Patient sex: M
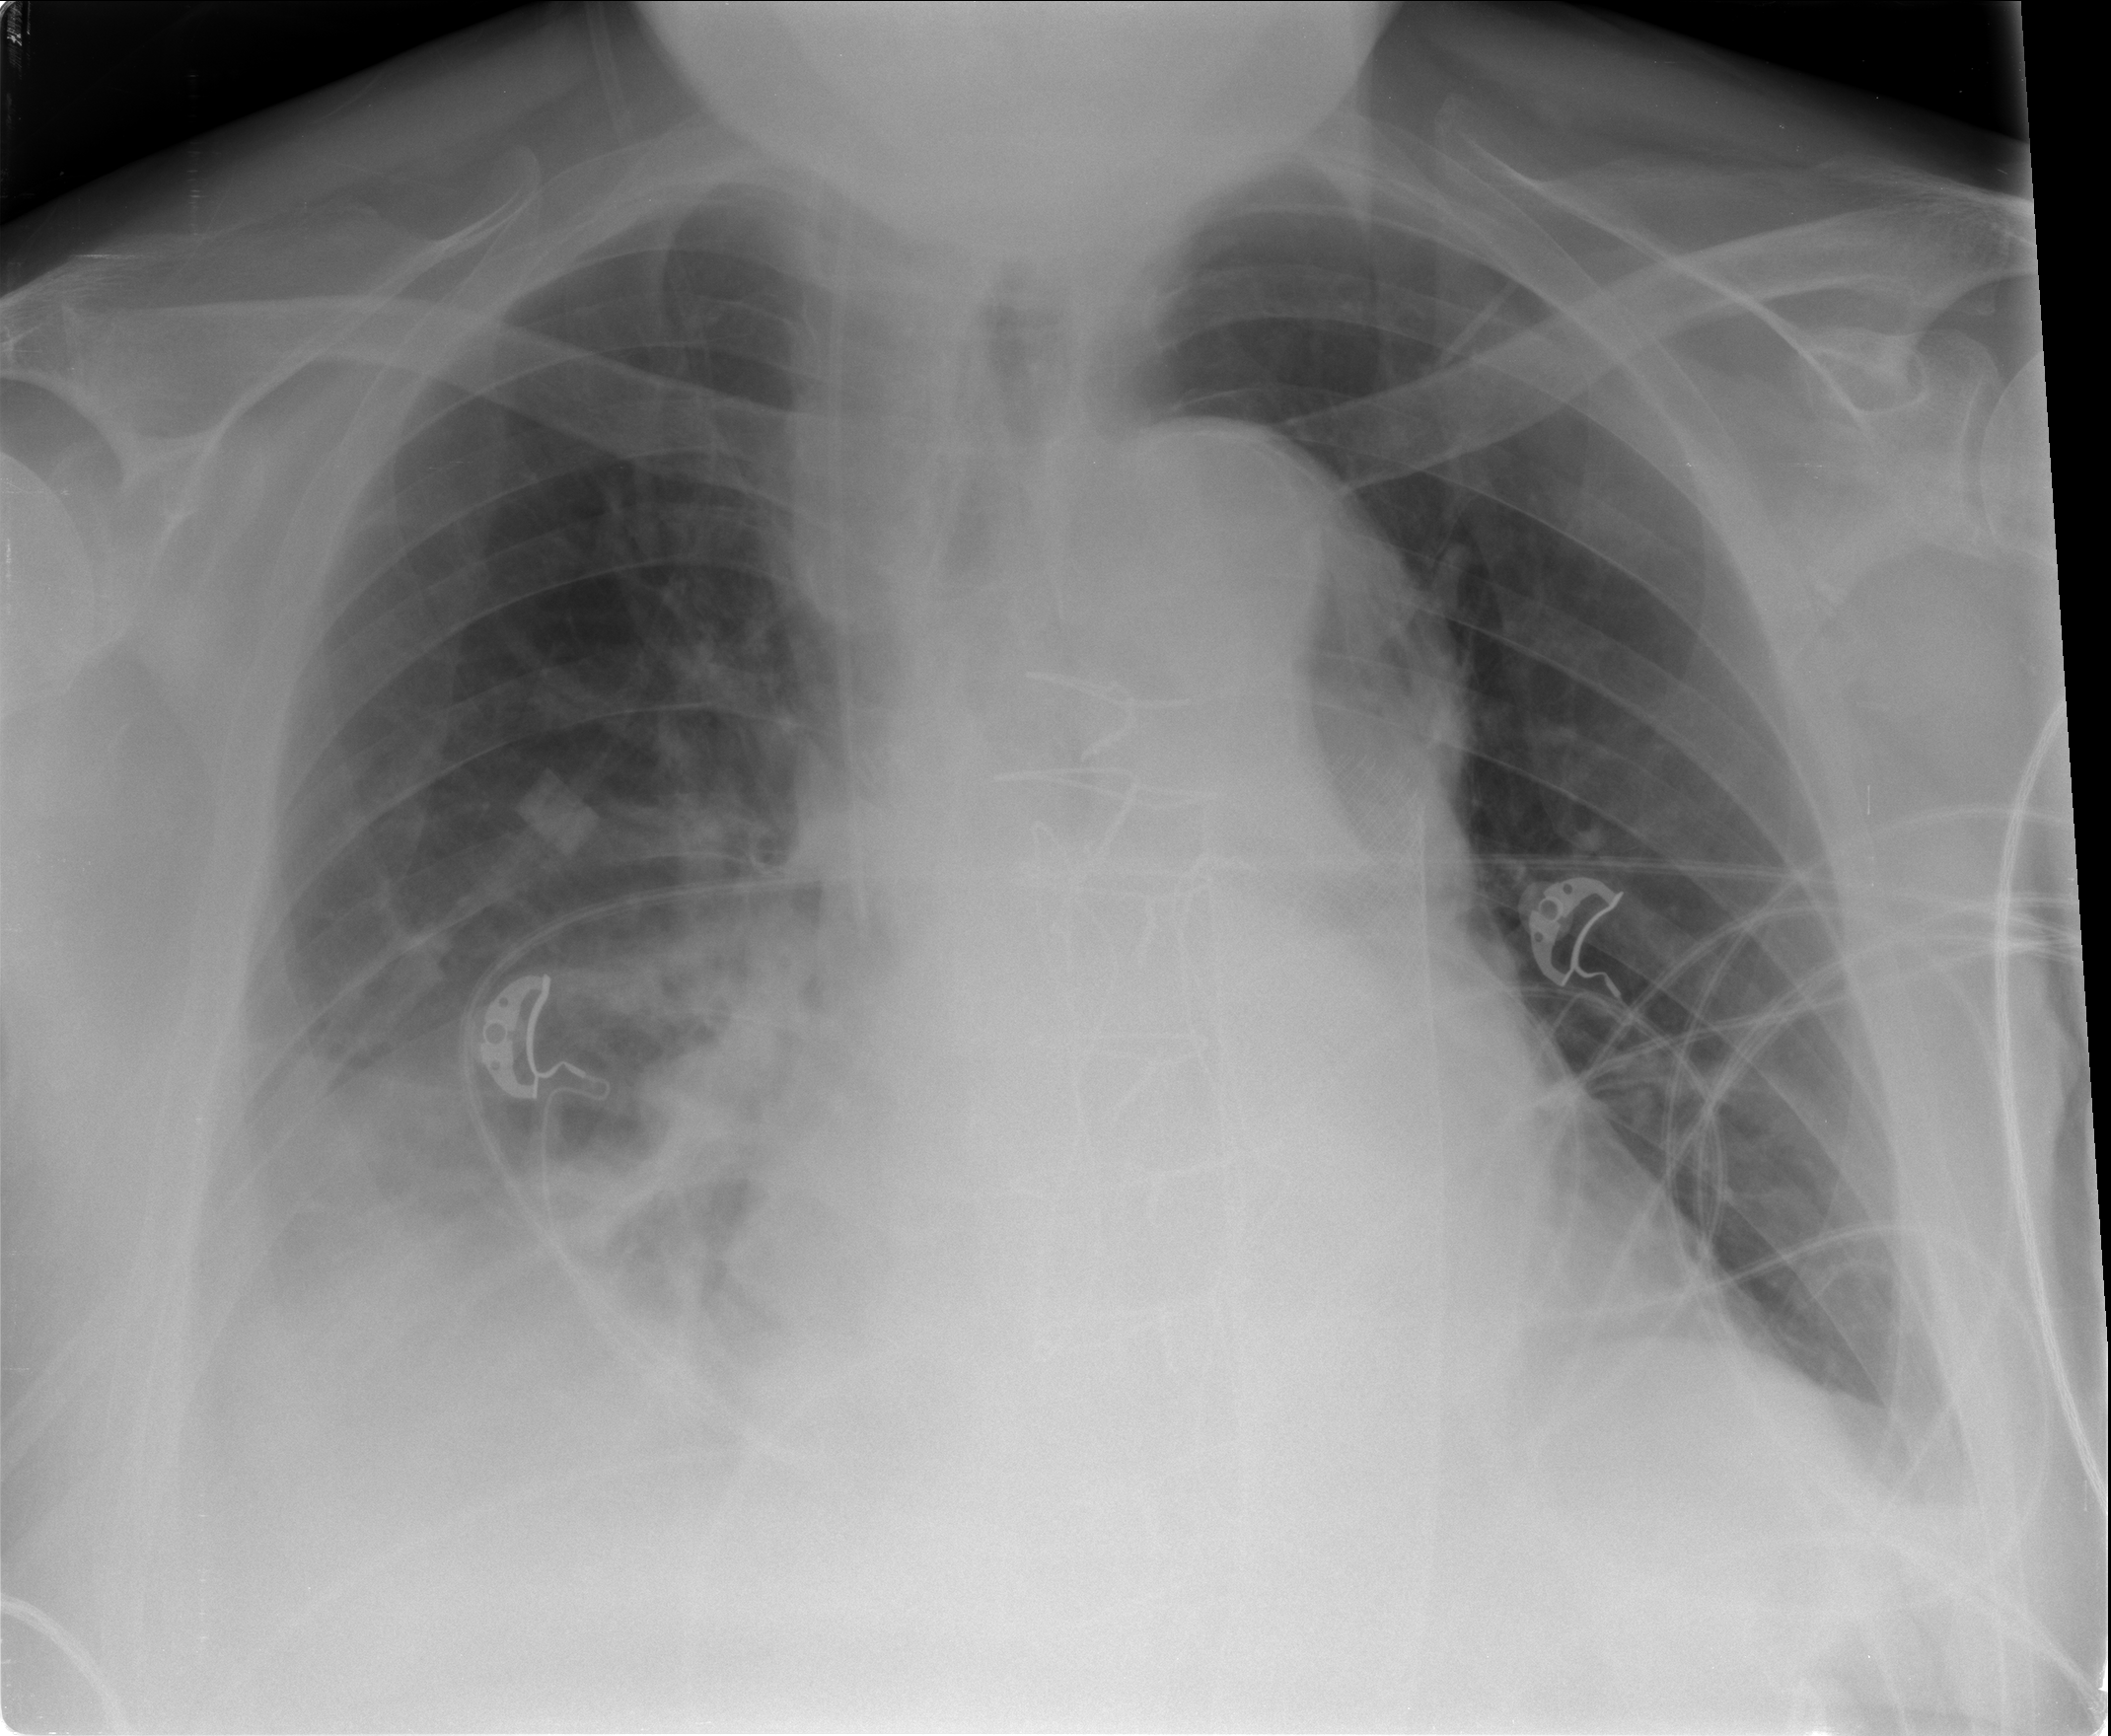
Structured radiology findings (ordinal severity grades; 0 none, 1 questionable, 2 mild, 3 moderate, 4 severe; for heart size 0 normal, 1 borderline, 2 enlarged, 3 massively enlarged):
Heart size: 2
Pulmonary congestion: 0
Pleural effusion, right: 0
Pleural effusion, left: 2
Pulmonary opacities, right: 1
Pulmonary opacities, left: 0
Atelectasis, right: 3
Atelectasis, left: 2